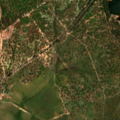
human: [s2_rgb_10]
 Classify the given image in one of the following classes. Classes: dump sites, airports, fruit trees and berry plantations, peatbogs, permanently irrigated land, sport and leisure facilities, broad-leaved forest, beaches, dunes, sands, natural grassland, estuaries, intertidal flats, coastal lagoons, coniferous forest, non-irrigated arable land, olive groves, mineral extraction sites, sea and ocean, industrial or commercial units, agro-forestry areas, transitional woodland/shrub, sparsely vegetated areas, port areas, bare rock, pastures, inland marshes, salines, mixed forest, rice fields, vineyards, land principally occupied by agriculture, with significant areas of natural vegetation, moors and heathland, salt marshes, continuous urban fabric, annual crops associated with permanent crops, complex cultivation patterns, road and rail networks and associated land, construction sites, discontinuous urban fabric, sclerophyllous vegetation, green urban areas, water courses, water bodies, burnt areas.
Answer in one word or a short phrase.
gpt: continuous urban fabric